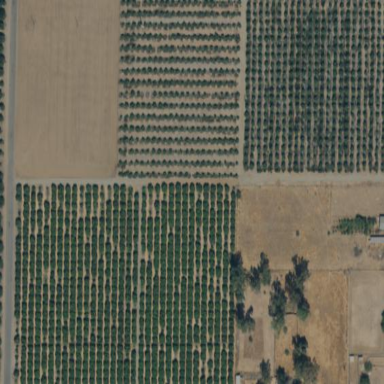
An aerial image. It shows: Orchard.